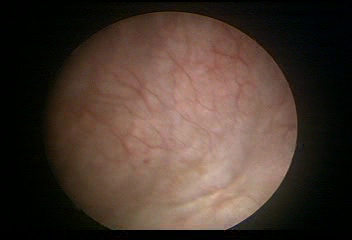
Modality: WLC
Class: Normal mucosa
Bladder cancer association: No